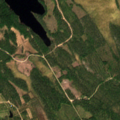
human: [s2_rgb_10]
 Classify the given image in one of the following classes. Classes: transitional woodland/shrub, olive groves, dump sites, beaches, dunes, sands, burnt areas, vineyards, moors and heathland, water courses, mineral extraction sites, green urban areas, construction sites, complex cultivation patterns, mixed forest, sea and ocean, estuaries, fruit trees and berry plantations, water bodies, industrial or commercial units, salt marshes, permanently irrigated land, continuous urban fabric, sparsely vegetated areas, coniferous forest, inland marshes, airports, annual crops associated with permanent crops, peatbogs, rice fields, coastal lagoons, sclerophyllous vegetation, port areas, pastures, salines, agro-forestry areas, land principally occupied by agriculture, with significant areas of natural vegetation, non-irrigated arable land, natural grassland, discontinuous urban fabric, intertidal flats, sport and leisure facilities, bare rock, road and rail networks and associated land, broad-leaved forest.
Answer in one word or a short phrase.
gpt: coniferous forest, mixed forest, peatbogs